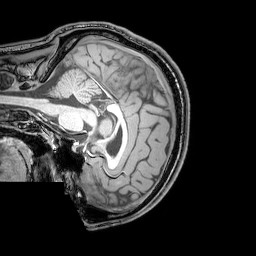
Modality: T1w
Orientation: sagittal
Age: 20
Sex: male
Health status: healthy
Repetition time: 0.081 s
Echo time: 0.037 s